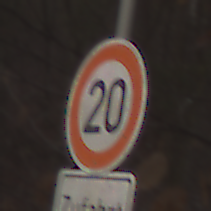
Verkehrszeichen: Geschwindigkeit20
Zusatzzeichen unten: HinweiseAufGefahrenDurchVerbaleAngabe11
Umgebung: Outdoor, Nature
Tageszeit: Midday
Wetter: Overcast
Licht: Natural
Jahreszeit: Autumn
Kontrast: LowContrast